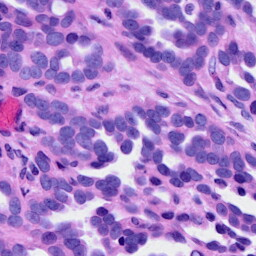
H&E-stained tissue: Ovarian